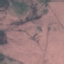
Land use / land cover: HerbaceousVegetation